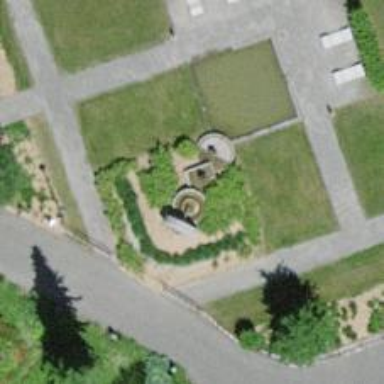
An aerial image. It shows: Fountain.